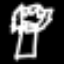
Label: palm tree